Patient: sex M, age 75
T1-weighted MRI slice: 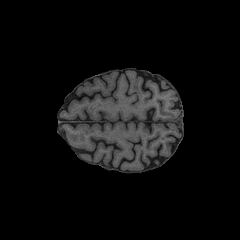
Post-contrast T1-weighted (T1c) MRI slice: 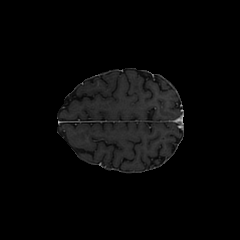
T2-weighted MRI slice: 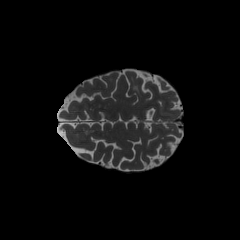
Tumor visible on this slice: yes
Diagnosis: Glioblastoma, IDH-wildtype
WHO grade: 4